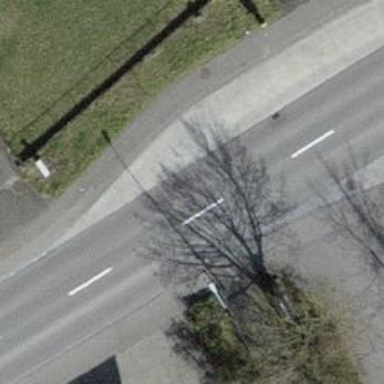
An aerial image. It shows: Bus stop equipped with public transport stop position.